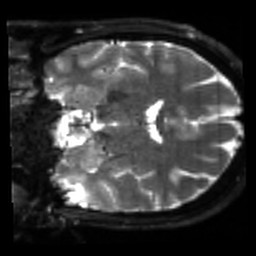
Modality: sbref
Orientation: coronal
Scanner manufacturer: siemens
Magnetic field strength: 3 T
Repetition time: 4 s
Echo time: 0.0594 s